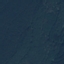
Land use / land cover: Forest